Field crop: maize
Growth stage: 2
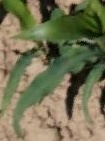
Species: maize